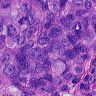
Metastatic tissue present: yes